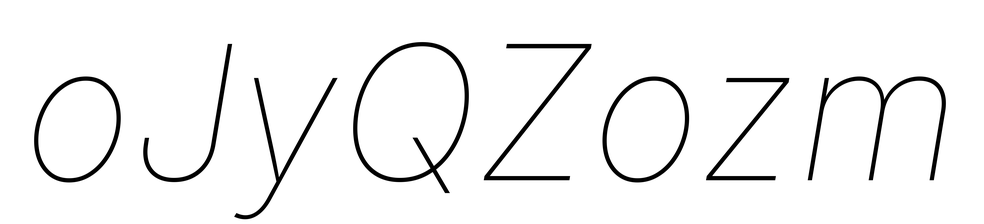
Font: Inter-Italic_Thin_Italic